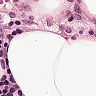
Metastatic tissue present: no